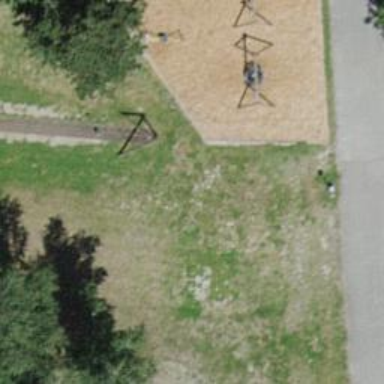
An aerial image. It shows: Playground featuring zipwire.